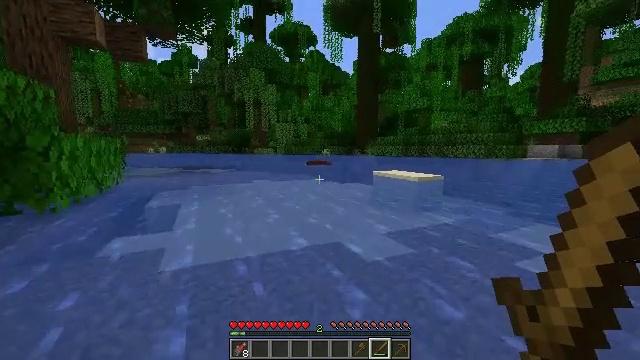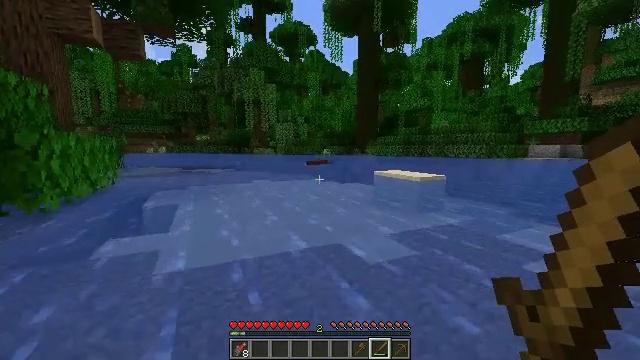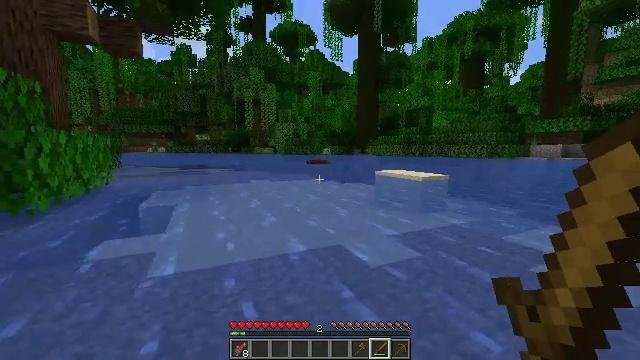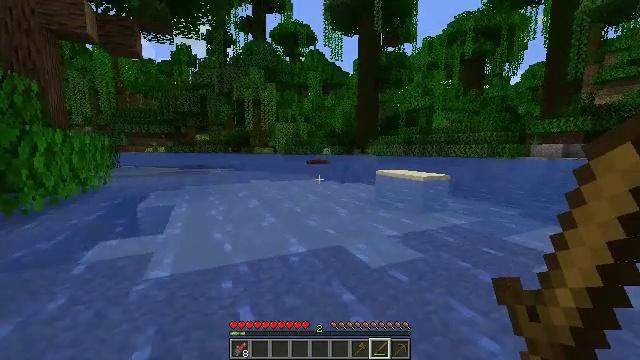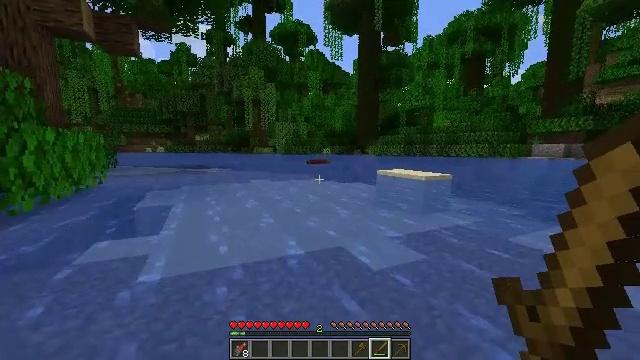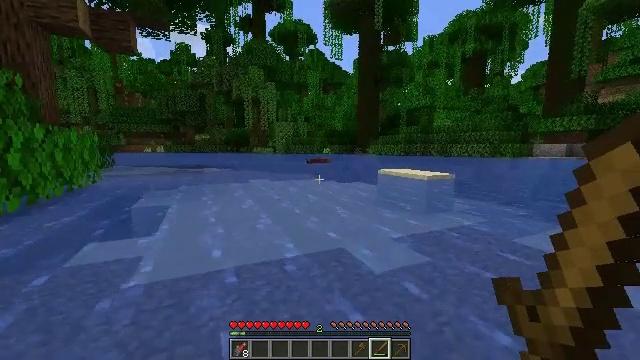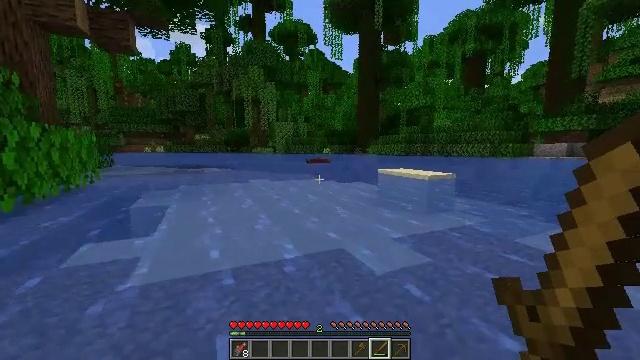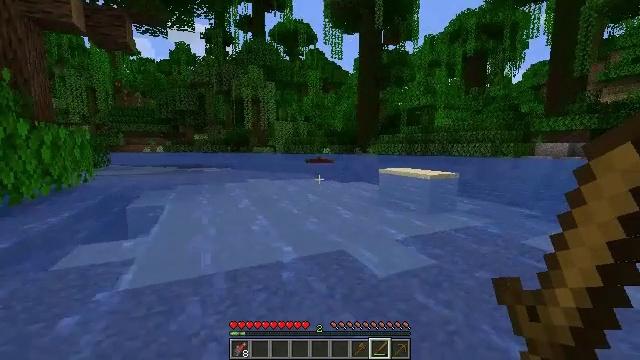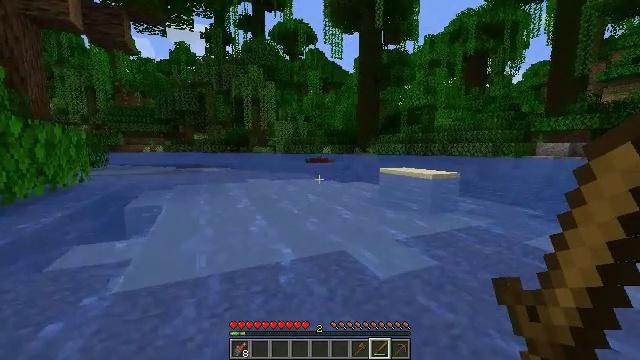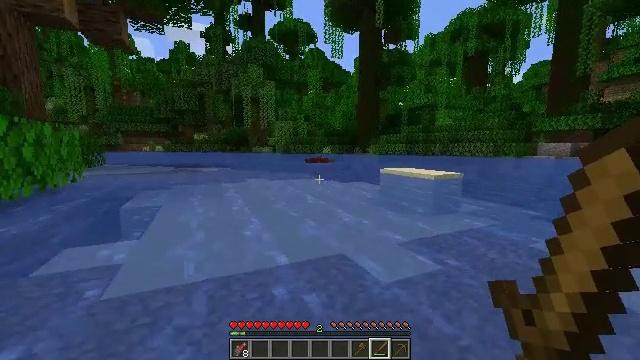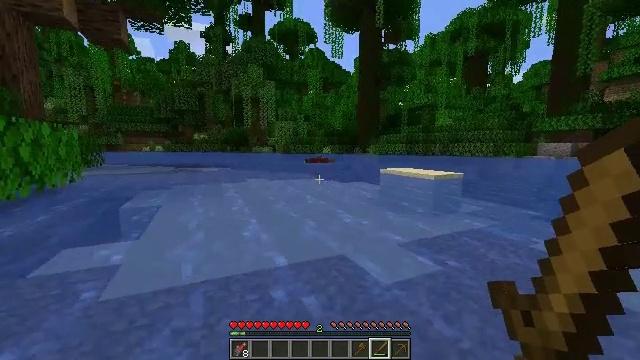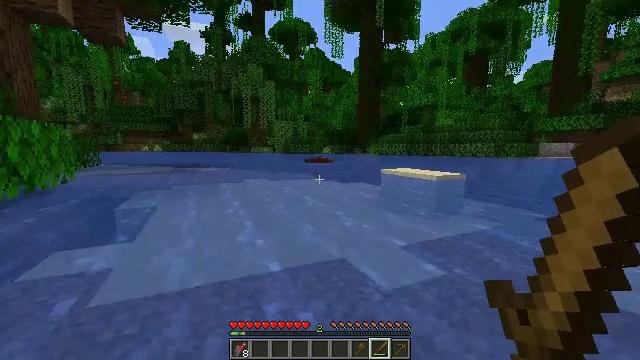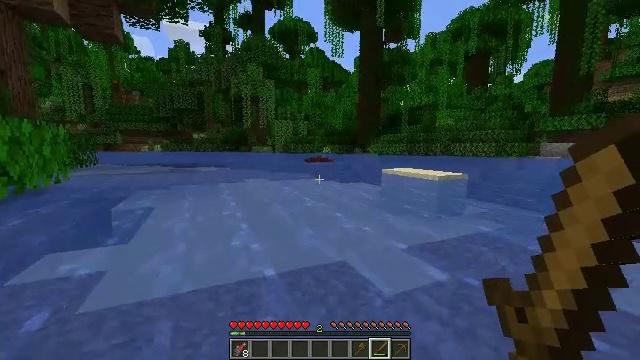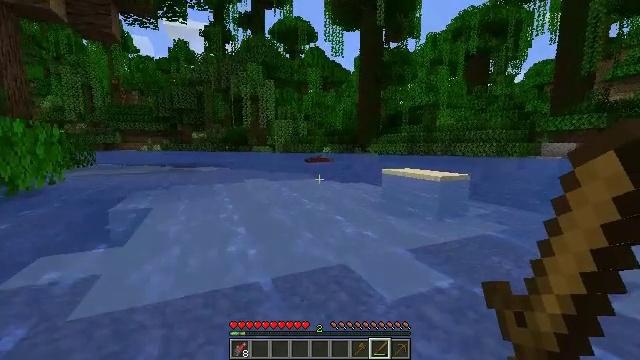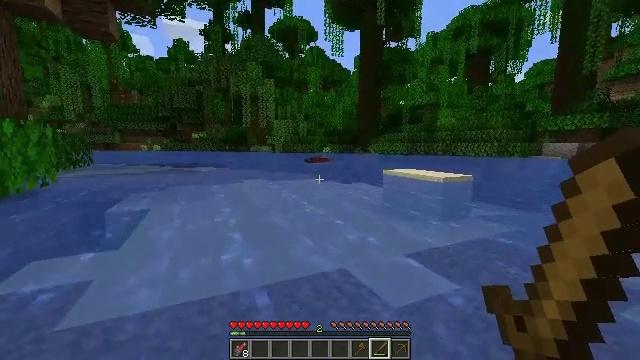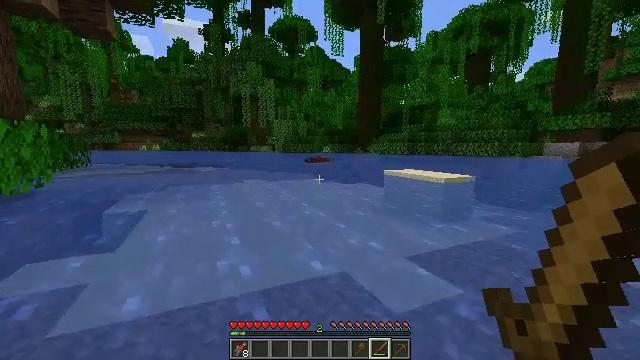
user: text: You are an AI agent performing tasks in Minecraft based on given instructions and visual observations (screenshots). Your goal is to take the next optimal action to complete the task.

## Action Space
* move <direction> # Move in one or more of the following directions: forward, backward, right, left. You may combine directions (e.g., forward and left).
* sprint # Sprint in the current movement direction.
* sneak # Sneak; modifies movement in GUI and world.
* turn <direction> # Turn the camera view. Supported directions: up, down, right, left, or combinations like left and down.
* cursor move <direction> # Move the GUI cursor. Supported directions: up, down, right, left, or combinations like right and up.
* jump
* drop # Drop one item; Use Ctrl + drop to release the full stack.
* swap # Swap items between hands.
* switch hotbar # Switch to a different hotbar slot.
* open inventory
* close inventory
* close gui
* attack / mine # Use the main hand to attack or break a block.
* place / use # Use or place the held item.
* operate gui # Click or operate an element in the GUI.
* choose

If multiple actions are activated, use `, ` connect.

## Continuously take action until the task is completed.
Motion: motion action
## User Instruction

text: Kill the salmon.
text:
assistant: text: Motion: move forward
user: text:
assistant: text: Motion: move forward
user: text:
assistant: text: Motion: move forward
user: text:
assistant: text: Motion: move forward
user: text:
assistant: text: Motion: move forward
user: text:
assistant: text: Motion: move forward
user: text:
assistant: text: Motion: move forward
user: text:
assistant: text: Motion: move forward
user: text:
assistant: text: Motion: move forward
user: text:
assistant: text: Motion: move forward
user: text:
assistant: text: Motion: move forward
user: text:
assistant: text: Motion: move forward
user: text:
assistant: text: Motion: move forward
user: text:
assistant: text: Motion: move forward
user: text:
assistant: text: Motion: move forward
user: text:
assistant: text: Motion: move forward
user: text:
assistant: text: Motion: move forward
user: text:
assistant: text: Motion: move forward
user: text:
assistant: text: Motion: move forward
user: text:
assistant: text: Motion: move forward
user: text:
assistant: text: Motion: move forward
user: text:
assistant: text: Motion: move forward
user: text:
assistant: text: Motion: move forward
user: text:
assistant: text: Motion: move forward
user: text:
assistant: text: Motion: move forward
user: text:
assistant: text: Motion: move forward
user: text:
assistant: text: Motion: move forward
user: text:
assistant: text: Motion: move forward
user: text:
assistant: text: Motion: move forward
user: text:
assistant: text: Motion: move forward